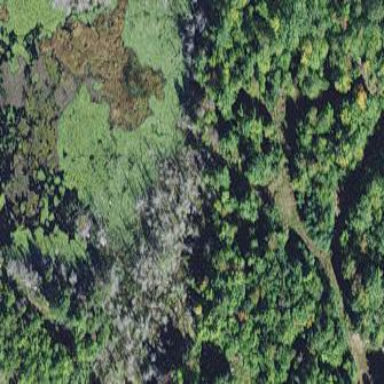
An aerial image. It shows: Wetland area.